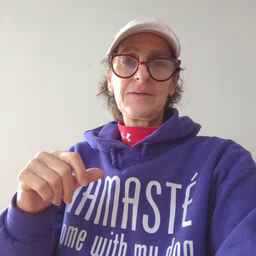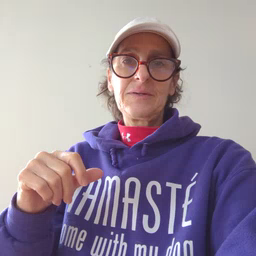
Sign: moon